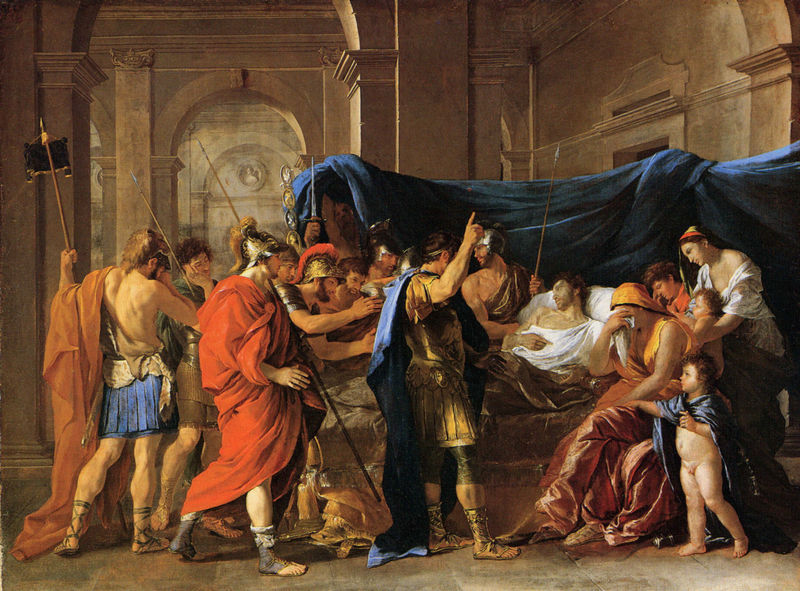
Titel: La mort de Germanicus, Der Tod des Germanicus
Künstler: Nicolas Poussin
Standort: Minneapolis (Minnesota)
Institution: The Minneapolis Institute of Arts
Schlagwörter: blau, gemälde, gruppe, hand, mann, nackt, schatten, umhang, weiß, frauen, menschen, mädchen, ocker, braun, bunt, finger, frau, kleid, licht, marmor, männer, orange, pfeiler, raum, rücken, schwarz, säulen, tür, zimmer, rot, tuch, beige, leute, malerei, rock, versammlung, hemd, architektur, arm, arme, falten, inkarnat, kleidung, leiche, mord, samt, tod, tot, toter, trauer, bild, gesten, hände, innenraum, vorhang, kirche, boden, gold, interieur, mantel, sitzend, tücher, familie, gewänder, kind, klassizismus, rosa, kinder, engel, putte, bein, liegen, bogen, gamasche, röcke, stab, fahne, flagge, mast, baby, pilaster, saal, krieg, kaiser, lanze, soldaten, falte, kopftuch, zeigefinger, bett, durchgang, sandalen, laken, junge, liegend, wade, waden, tor, halle, bögen, wände, posen, nacktheit, penis, antike, krank, medaillon, abschied, weinen, schwerter, uniform, waffen, soldat, tote, helm, herrscher, treffen, hauben, arzt, mythologie, ritter, rüstung, rom, kleinkind, römer, liege, besuch, visite, helme, sandale, jüngling, stäbe, jesus, sterben, totenbett, kranker, mauern, antik, griechen, krankheit, toga, krieger, fingerzeig, poussin, baldachin, lanzen, freund, speer, speere, maria, david, krankenbett, beweinung, trauernde, klassik, legionär, gamaschen, wachen, schwur, schwach, sterbender, römisch, klassisch, standarte, weinend, klassizistisch, lager, bet, horatier, rüstungen, standarten, togas, tunica, goldhelm, germanicus, alexander, louis, aufbahrung, klage, freu, träne, blaue decke, alexander der große, totenlager, legionäre, cäser, goldrüstung, goldsandalen, jaque, sanale, sterbezimmer, traue, trauernd, weisee, nicolas, nicolas poussin, rüstun, männer frauen, historische malerei, vbaldachin, abscheid, o die alten römer, imjang, ermoderung